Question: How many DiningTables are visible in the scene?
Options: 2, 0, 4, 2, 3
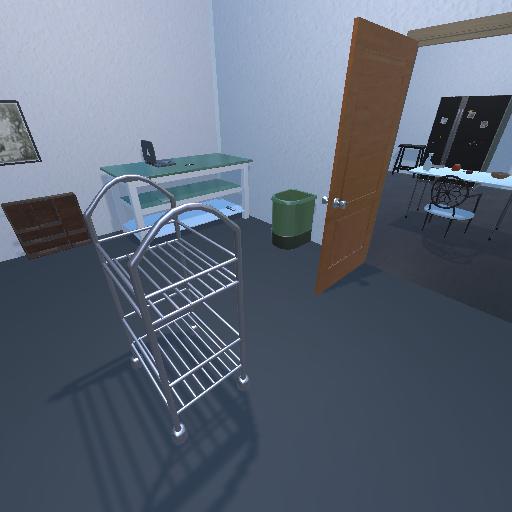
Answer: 2